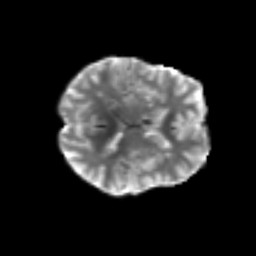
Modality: T2w
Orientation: axial
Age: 72
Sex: female
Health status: ill
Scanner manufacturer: siemens
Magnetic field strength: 3 T
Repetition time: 8.7 s
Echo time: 0.11 s